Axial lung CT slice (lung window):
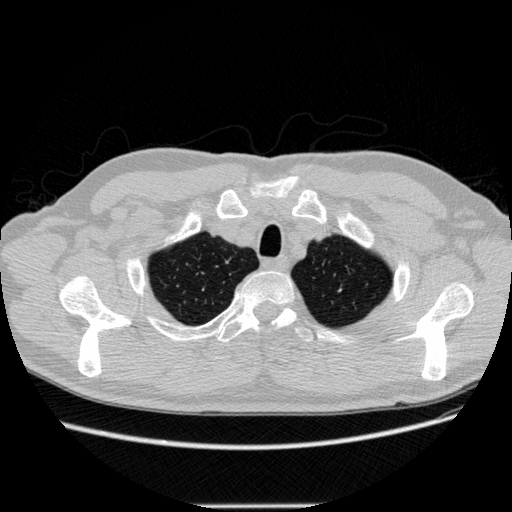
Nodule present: no